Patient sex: F
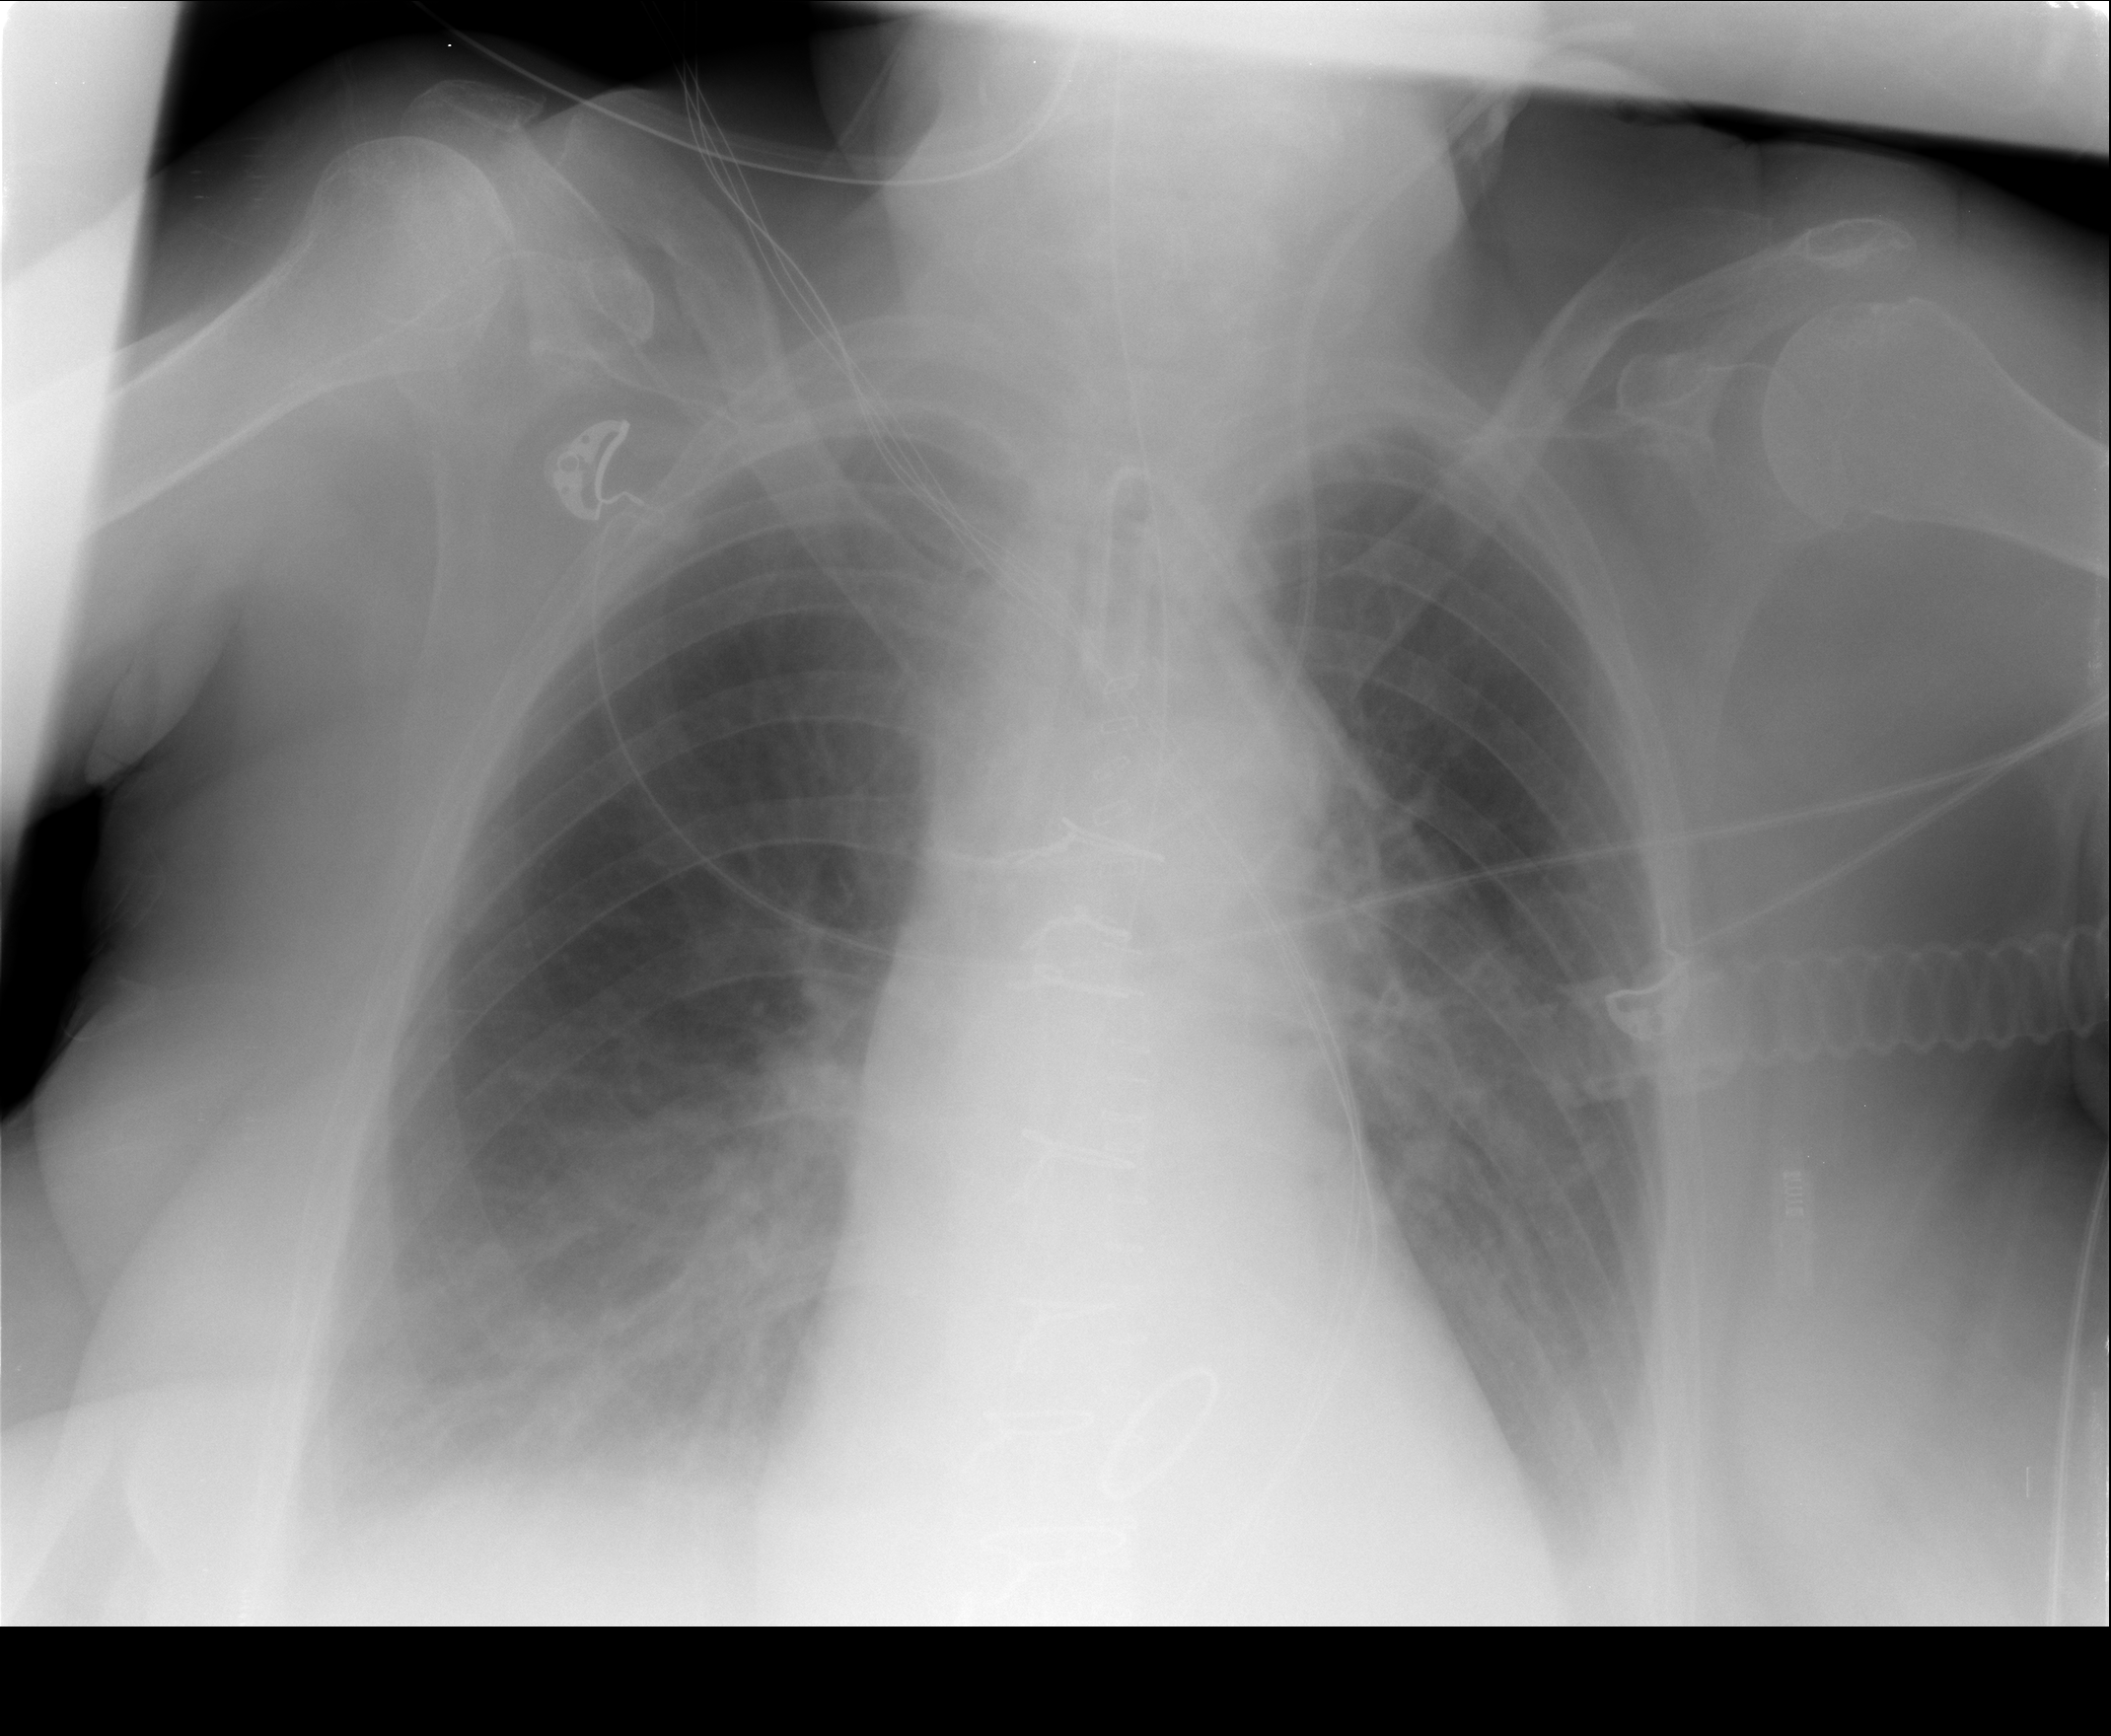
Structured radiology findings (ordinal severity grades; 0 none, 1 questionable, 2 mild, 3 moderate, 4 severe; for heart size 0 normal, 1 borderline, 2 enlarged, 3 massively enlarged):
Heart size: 0
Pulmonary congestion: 0
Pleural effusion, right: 1
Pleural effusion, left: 0
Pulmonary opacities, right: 0
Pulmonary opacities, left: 0
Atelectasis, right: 2
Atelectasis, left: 0